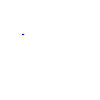
Particle: proton